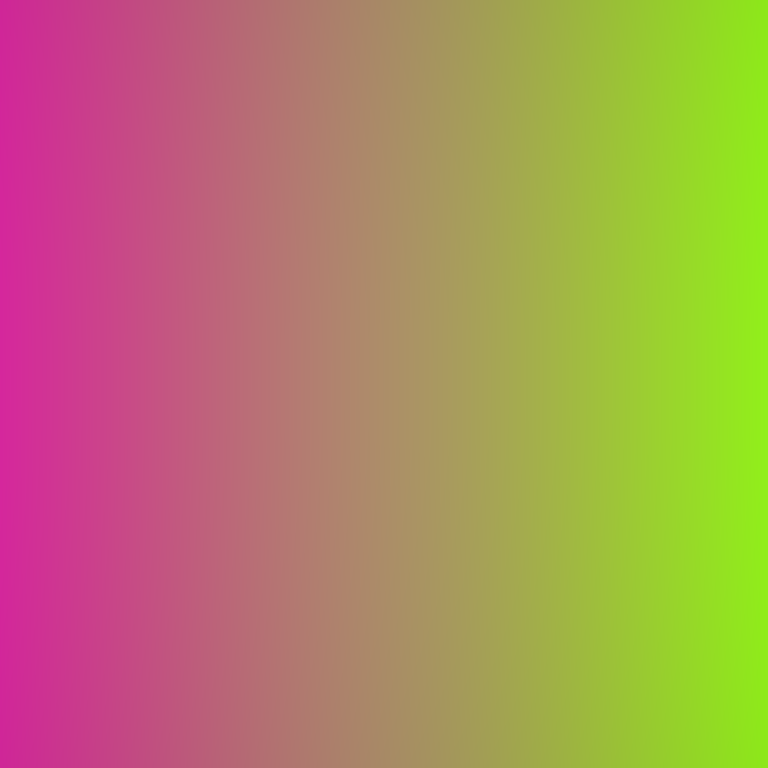
Abstract light effect, smooth gradient from vibrant magenta to bright lime green, energetic atmosphere, soft blend, no room, no furniture, no objects.